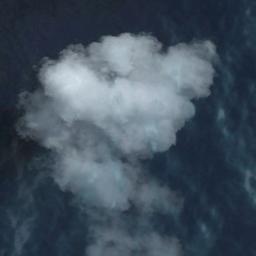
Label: cloud